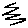
Label: zigzag